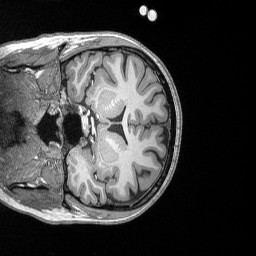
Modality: T1w
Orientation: coronal
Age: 27
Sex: female
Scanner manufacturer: siemens
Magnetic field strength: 3 T
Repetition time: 2.53 s
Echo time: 0.00164 s